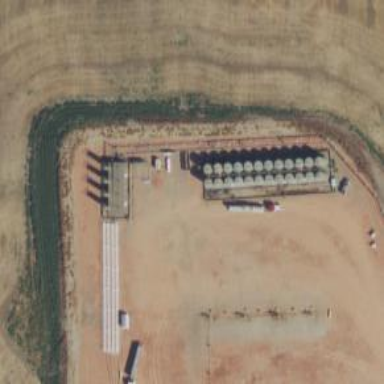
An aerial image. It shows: Storage tank that is man-made.